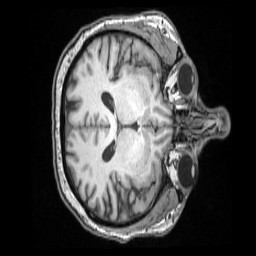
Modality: T1w
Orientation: axial
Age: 46
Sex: male
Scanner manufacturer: siemens
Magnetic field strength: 3 T
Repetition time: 2 s
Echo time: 0.00339 s